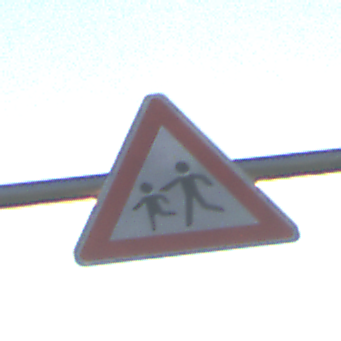
Verkehrszeichen: KinderRechts
Umgebung: Outdoor, Nature
Tageszeit: SunriseSunset
Wetter: Clear
Licht: Natural
Jahreszeit: NotSpecified
Kontrast: HighContrast